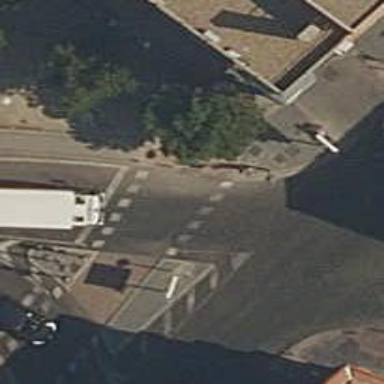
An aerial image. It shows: Zebra crossing with traffic signals. The crossing is marked by traffic lights.